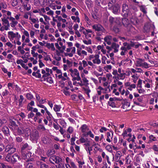
Tumor epithelial tissue: yes
Tumor-associated stroma tissue: yes
Normal tissue: no